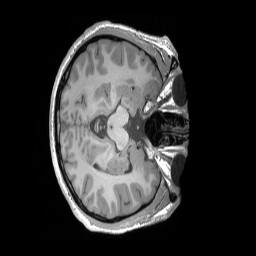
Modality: T1w
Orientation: axial
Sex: male
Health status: ill
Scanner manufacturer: siemens
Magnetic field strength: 3 T
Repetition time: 1.66 s
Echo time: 0.00254 s